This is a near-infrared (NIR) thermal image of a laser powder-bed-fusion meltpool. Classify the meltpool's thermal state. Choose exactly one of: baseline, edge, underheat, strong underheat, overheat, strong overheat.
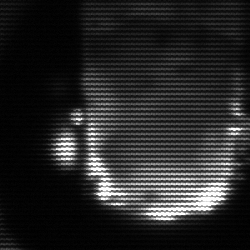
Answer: baseline